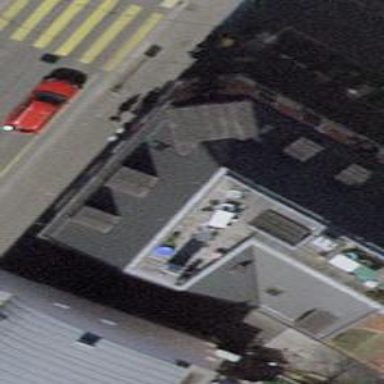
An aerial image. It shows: Cafe.